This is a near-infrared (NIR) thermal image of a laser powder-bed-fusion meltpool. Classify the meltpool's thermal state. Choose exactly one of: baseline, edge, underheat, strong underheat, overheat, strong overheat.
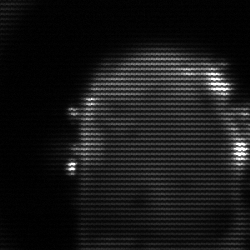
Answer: baseline